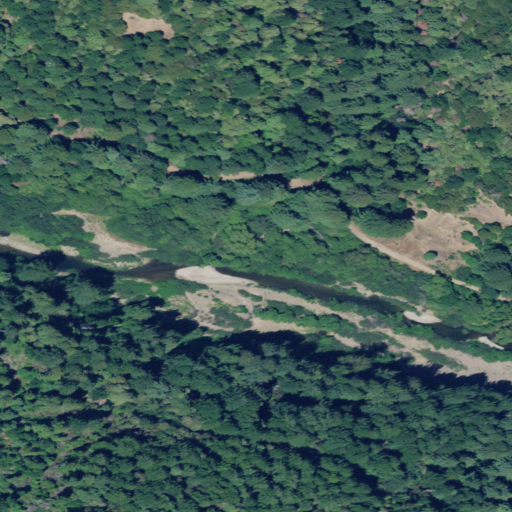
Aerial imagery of valley in California named Perry Gulch containing evergreen forest, woody wetlands, open development, herbaceous wetlands, grassland, and low intensity development